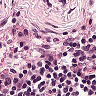
Metastatic tissue present: no